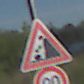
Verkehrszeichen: SteinschlagRechts
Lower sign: Geschwindigkeit90
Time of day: MorningAfternoon
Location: Outdoor (Nature)
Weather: Clear
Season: NotSpecified
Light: Natural